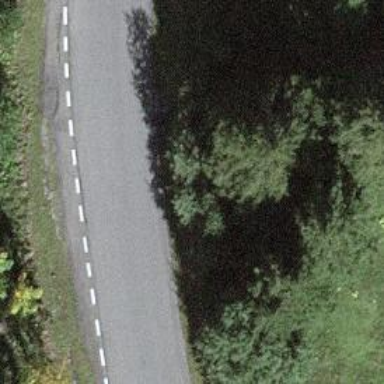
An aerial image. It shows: Passing place on the road.